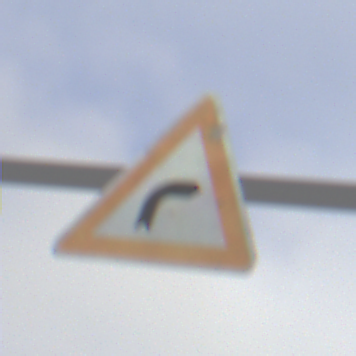
Verkehrszeichen: KurveRechts
Umgebung: Outdoor, Nature
Tageszeit: SunriseSunset
Wetter: PartlyCloudy
Licht: Natural
Jahreszeit: NotSpecified
Kontrast: HighContrast